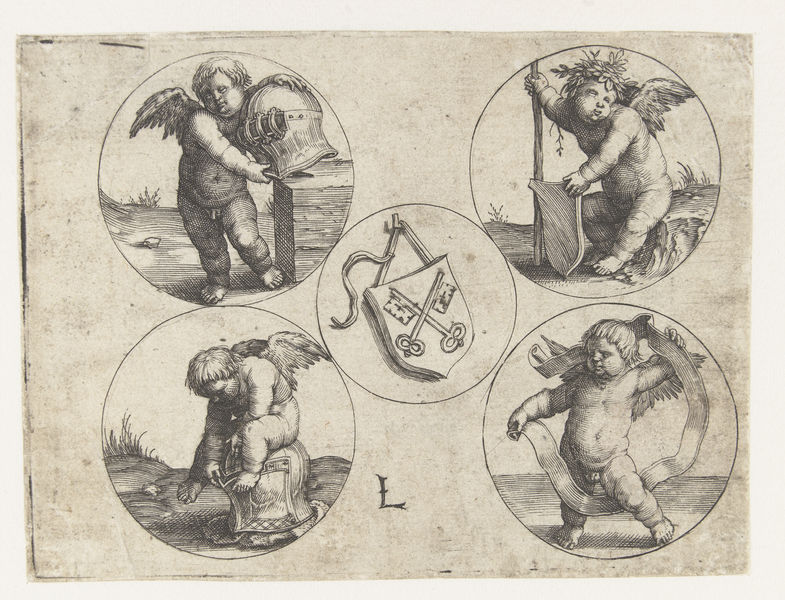
Titel: Wapen van Leiden en vier putti met wapentuig
Künstler: Lucas van Leyden
Standort: Amsterdam
Institution: Rijksmuseum
Schlagwörter: flügel, zeichnung, band, rahmen, stock, engel, holzschnitt, banner, schild, radierung, kreise, helm, kranz, rüstung, wappen, vatikan, schlüssel, putten, putti, petrus, kupferstiche, l